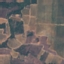
Land use / land cover: PermanentCrop